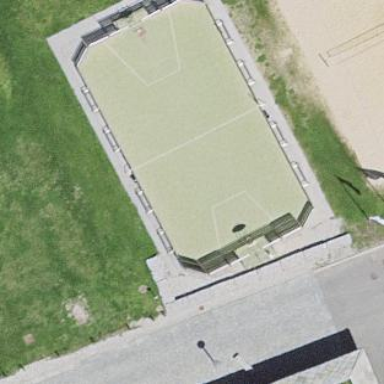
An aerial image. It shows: Basketball court on pitch.